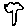
Label: tree